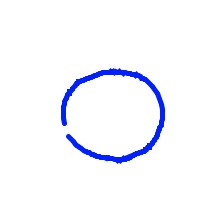
Shape: circle